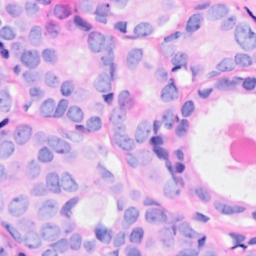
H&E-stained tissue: Breast